Interaction volume radius: 10 \u00c5
Interaction volume height: 35 \u00c5
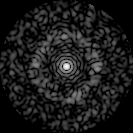
Disorder parameter: 0.8421